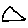
Label: triangle